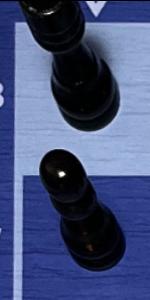
Label: Pawn_Black